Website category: sports
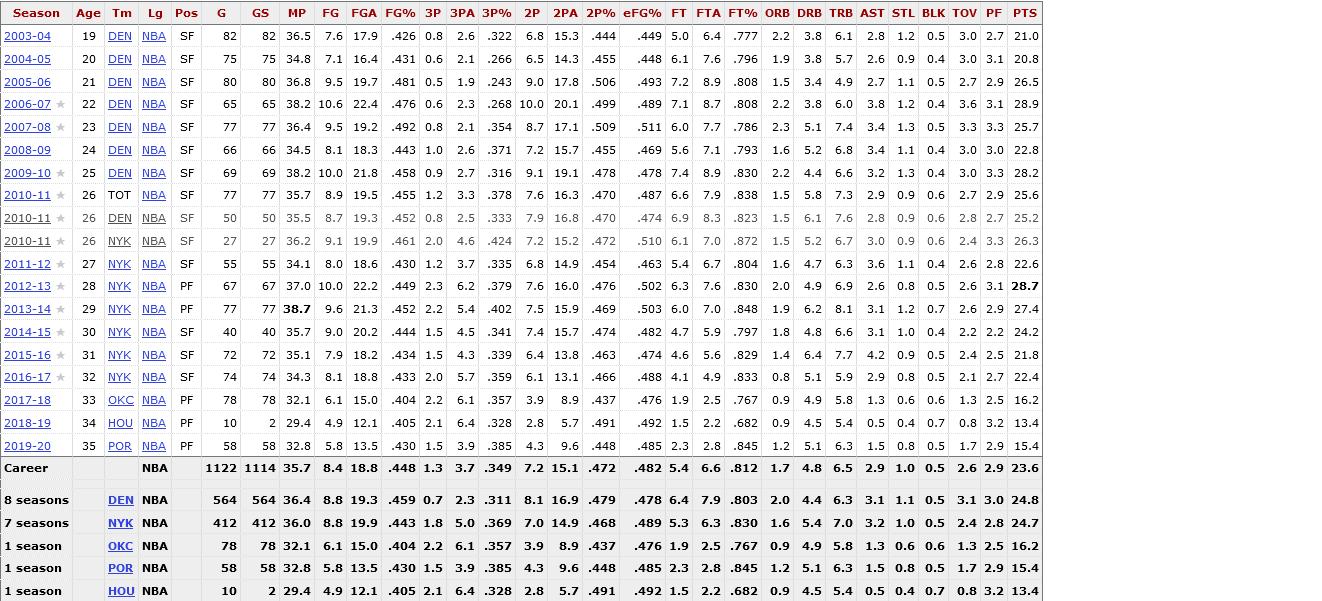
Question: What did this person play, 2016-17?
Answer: SF

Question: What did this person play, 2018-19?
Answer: PF

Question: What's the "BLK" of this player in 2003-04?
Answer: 0.5

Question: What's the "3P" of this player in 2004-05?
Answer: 0.6

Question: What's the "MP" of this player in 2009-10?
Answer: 38.2

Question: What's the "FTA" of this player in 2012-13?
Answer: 7.6

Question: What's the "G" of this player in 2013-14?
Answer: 77

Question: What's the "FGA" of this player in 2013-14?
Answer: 21.3

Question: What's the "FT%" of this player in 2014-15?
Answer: .797

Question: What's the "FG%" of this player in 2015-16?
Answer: .434

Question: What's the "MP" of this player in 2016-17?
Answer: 34.3

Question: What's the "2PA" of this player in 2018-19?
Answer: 5.7

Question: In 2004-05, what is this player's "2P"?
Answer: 6.5

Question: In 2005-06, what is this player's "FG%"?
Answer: .481

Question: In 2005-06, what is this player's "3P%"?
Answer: .243

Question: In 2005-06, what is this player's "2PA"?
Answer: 17.8

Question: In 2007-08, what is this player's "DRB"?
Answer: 5.1

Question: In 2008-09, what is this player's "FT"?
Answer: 5.6

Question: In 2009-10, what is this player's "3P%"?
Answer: .316

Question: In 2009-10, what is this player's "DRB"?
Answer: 4.4

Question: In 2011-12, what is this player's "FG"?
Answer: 8.0

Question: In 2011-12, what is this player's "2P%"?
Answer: .454

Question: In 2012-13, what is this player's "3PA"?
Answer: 6.2

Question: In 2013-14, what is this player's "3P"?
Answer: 2.2

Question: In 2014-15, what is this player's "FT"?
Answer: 4.7

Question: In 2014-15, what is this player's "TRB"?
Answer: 6.6

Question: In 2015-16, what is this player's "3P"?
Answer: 1.5

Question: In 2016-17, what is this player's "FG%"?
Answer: .433

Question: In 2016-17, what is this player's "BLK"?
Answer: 0.5

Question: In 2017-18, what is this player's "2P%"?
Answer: .437

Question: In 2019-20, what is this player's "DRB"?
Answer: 5.1

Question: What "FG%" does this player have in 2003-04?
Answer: .426

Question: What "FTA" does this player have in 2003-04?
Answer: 6.4

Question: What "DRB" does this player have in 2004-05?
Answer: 3.8

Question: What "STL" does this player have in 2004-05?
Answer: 0.9

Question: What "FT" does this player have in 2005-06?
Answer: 7.2

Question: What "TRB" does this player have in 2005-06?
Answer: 4.9

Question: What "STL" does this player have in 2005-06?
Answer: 1.1

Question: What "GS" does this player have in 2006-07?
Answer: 65

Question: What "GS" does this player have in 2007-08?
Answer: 77

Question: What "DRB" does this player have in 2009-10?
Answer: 4.4

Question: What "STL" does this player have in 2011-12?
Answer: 1.1

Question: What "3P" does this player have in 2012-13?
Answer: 2.3

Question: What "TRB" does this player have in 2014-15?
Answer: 6.6

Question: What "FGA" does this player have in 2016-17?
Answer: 18.8

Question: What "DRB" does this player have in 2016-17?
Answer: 5.1

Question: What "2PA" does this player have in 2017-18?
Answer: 8.9

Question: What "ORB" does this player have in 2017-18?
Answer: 0.9

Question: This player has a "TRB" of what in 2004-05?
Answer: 5.7

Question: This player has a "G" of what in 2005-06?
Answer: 80

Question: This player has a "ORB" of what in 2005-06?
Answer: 1.5

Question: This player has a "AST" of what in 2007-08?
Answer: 3.4

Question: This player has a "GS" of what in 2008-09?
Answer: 66

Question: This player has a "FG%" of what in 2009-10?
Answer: .458

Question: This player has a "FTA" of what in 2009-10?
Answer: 8.9

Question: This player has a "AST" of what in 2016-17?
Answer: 2.9

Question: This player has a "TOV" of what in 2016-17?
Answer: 2.1

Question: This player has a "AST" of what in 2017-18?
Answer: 1.3

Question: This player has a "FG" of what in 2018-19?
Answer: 4.9

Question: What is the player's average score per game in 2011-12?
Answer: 22.6

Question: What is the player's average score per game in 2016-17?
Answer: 22.4

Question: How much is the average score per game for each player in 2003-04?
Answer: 21.0

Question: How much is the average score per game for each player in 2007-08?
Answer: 25.7

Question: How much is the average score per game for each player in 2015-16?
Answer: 21.8